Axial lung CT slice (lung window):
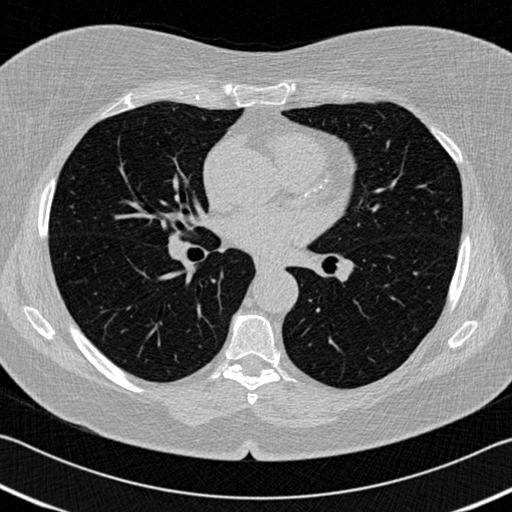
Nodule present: no